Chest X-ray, PA view. Patient: 36 years old, sex M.
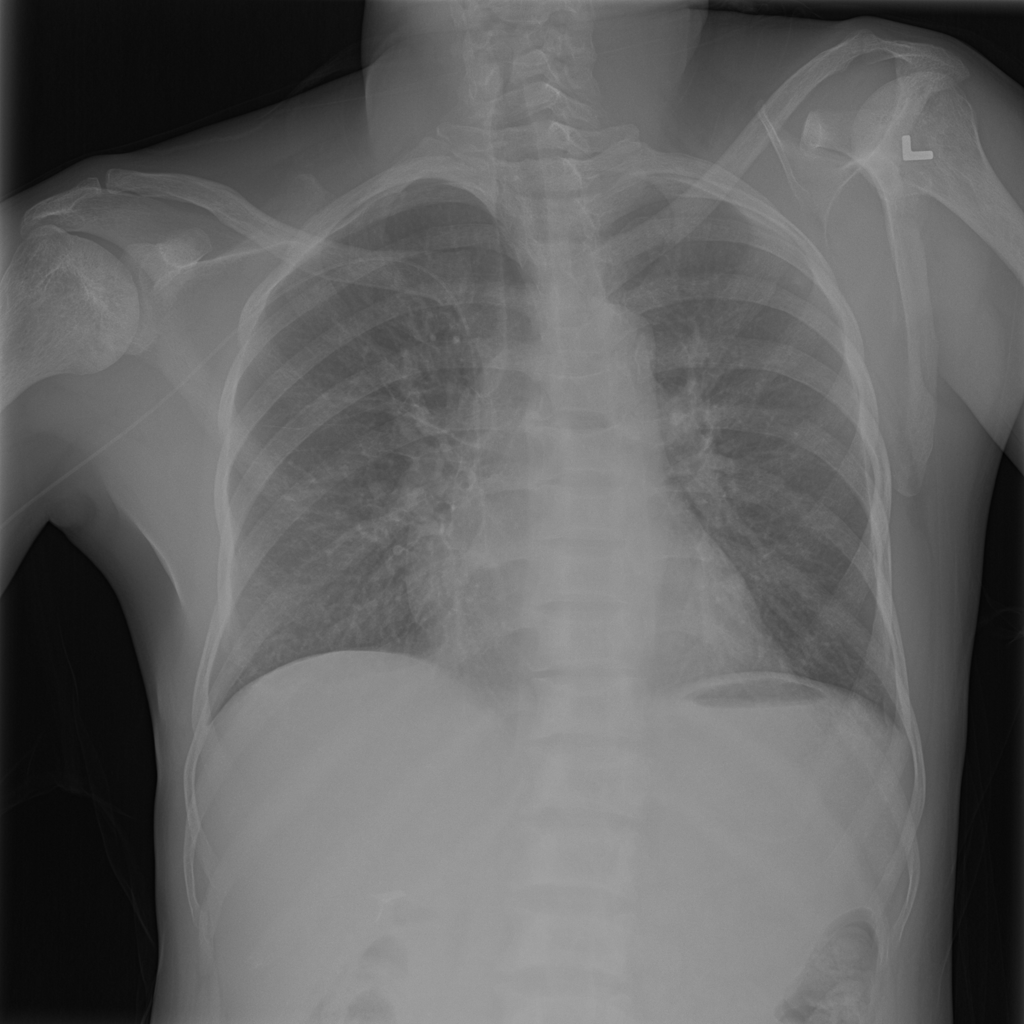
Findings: No Finding